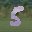
Label: 5